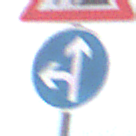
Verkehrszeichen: VorgeschriebeneFahrtrichtungGeradeausOderLinks
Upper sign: Arbeitsstelle
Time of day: SunriseSunset
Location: Outdoor (Nature)
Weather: PartlyCloudy
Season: NotSpecified
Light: Natural